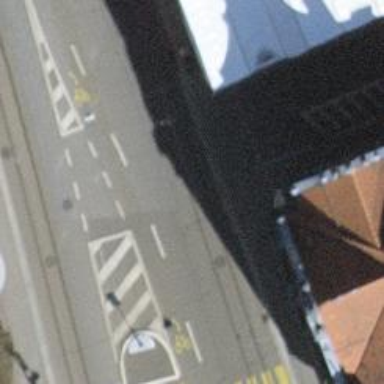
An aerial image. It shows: Tram level crossing on railway.